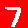
Digit: 7